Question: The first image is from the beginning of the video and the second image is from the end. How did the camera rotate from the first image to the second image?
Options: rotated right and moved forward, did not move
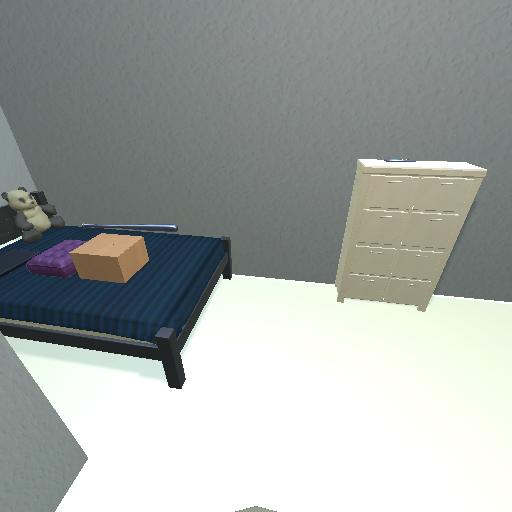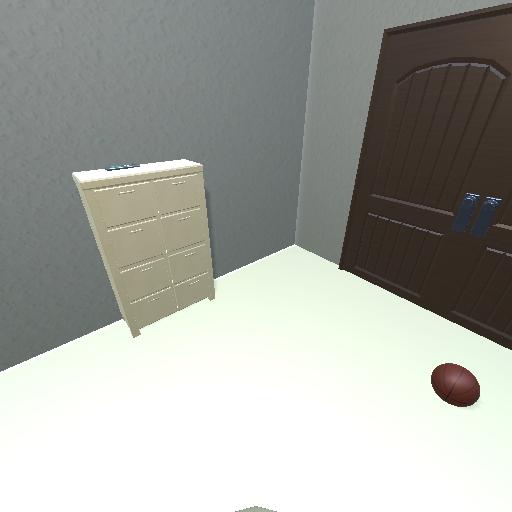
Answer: rotated right and moved forward